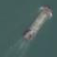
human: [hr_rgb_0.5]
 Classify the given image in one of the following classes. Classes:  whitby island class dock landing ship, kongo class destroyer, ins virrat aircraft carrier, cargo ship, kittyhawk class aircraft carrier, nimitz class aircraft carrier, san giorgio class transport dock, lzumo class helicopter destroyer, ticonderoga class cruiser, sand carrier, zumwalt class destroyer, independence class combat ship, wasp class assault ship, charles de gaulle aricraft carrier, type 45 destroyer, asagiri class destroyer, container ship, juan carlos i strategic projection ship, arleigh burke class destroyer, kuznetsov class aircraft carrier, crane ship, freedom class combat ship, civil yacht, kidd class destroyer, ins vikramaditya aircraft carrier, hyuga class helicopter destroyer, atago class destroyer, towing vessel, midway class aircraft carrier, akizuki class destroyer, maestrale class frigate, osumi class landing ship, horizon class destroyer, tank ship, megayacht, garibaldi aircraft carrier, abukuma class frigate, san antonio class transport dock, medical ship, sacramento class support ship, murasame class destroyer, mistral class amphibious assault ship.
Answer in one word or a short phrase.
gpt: Sand carrier